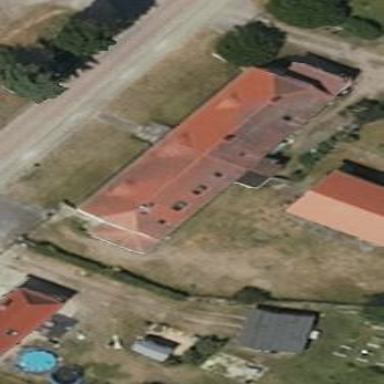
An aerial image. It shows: Semidetached house.